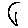
Label: moon